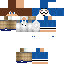
A male human skin with medium skin, wearing brown long hair dressed in a blue hoodie and brown pants, featuring a closed mouth.